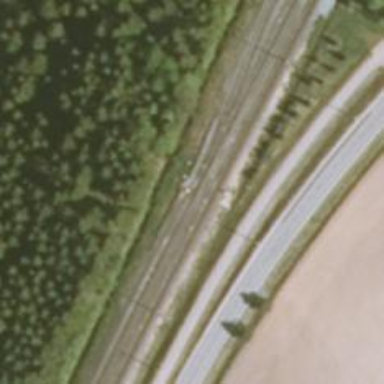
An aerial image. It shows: Railway track classified as B1.